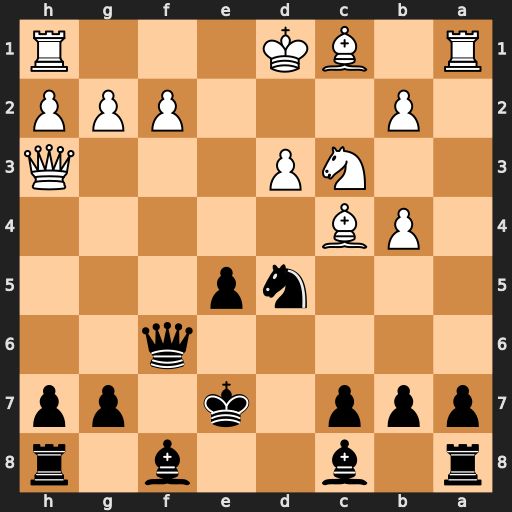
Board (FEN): r1b2b1r/ppp1k1pp/5q2/3np3/1PB5/2NP3Q/1P3PPP/R1BK3R
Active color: b
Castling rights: -
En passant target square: -
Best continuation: Nxc3+ bxc3 Bxh3